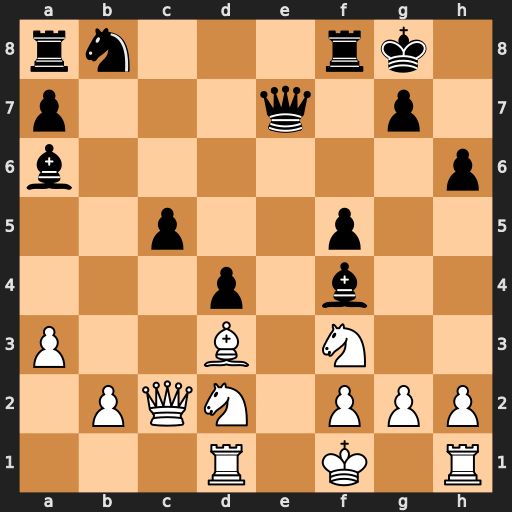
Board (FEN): rn3rk1/p3q1p1/b6p/2p2p2/3p1b2/P2B1N2/1PQN1PPP/3R1K1R
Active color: w
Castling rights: -
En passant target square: -
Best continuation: Bxa6 Nxa6 Qc4+ Kh8 Qxa6